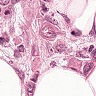
Metastatic tissue present: yes